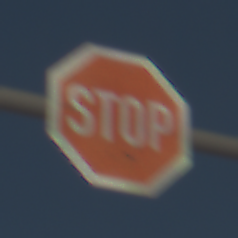
Verkehrszeichen: Stop
Umgebung: Outdoor, Nature
Tageszeit: Midday
Wetter: Clear
Licht: Natural
Jahreszeit: NotSpecified
Kontrast: HighContrast